Aerial crown-view tile of a tropical tree (Barro Colorado Island, Panama), acquired 20250317:
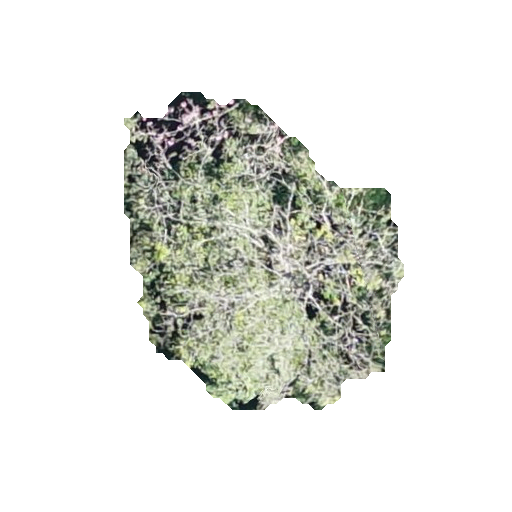
Species: Tabebuia rosea
GBIF accepted scientific name: Tabebuia rosea
Crown area: 95.413 m²